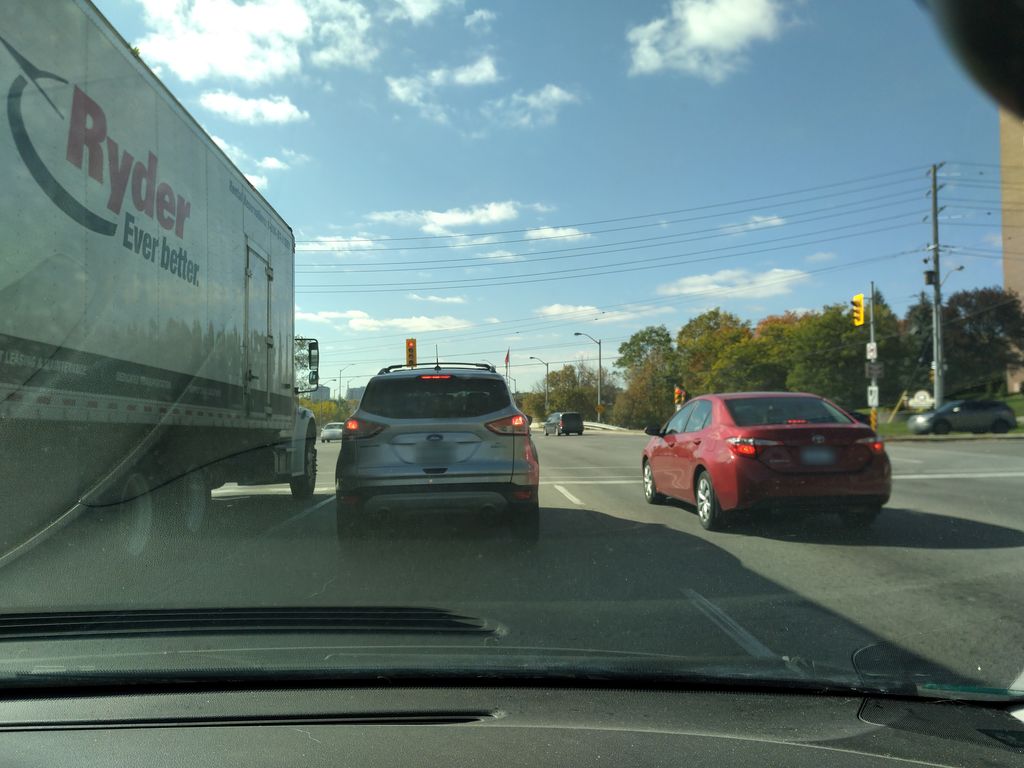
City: toronto